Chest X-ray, AP view. Patient: 60 years old, sex M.
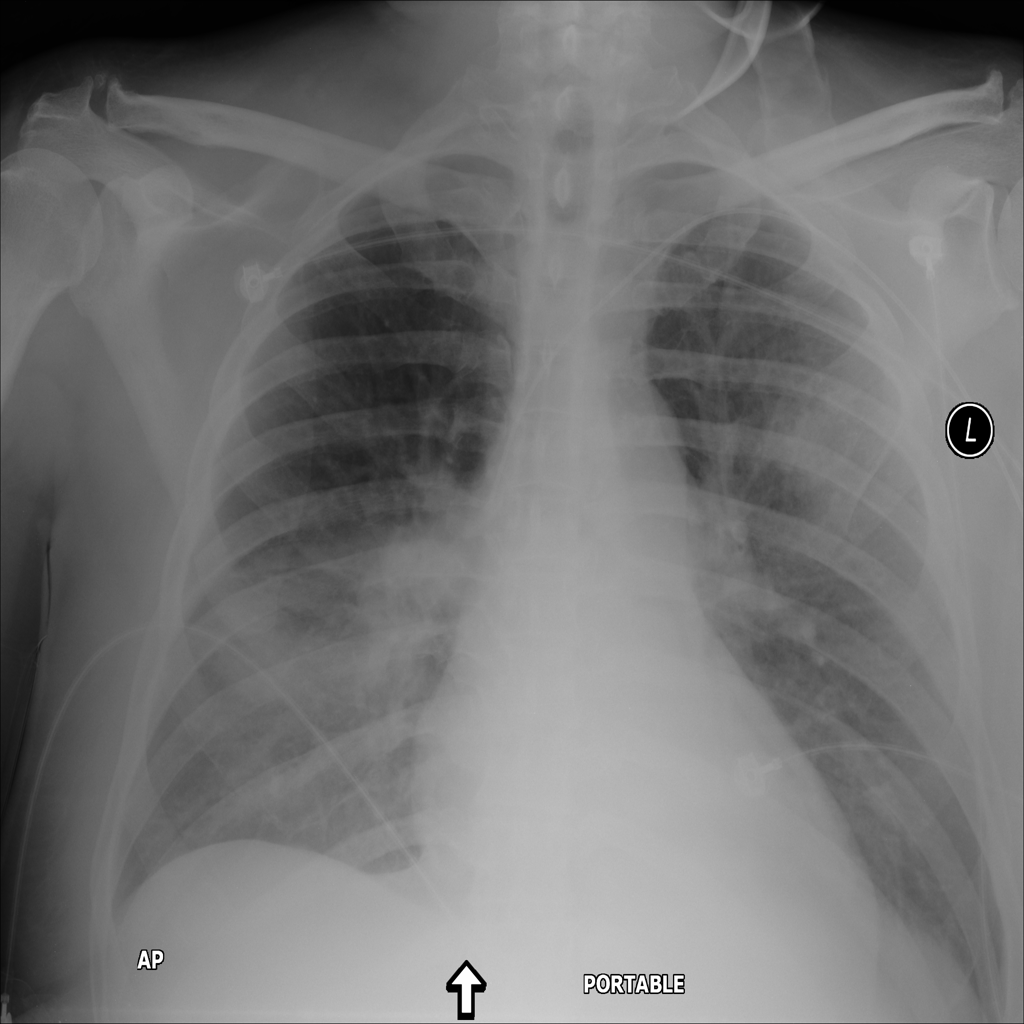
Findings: No Finding